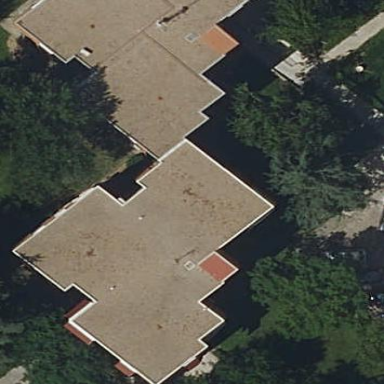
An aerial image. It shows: View of apartment building.